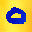
Label: 0